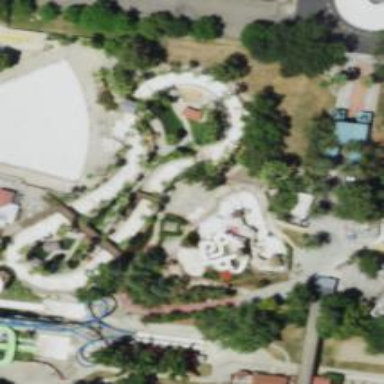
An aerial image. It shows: Water slide attraction.